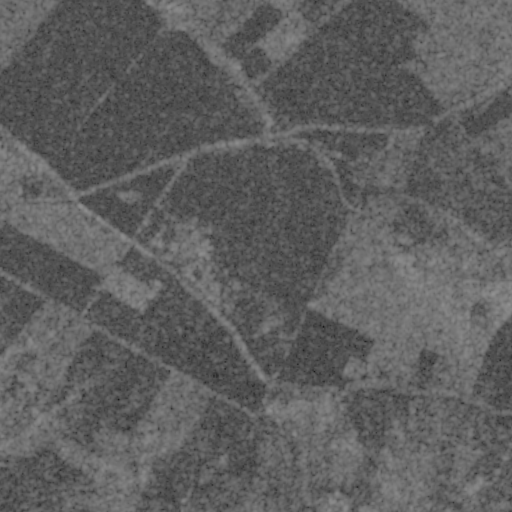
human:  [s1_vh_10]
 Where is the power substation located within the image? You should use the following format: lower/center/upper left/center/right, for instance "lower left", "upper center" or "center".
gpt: The power substation is located in the upper left of the image.
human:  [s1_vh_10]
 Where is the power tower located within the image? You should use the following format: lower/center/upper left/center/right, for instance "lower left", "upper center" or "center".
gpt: There is no power tower in the image.

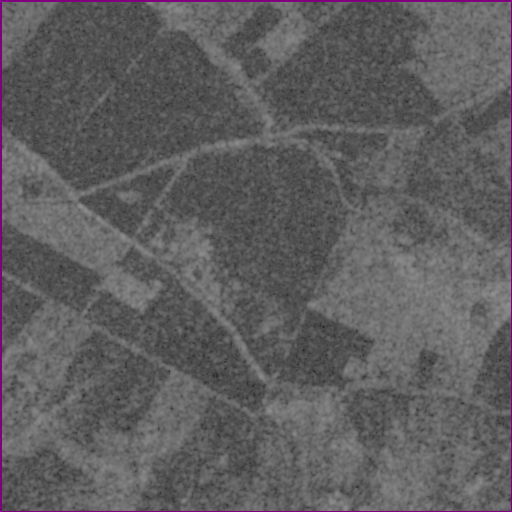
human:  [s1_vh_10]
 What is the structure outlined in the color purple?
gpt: The structure outlined in purple is a crop field.
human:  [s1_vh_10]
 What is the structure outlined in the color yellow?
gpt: There is no yellow outline.